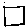
Label: square